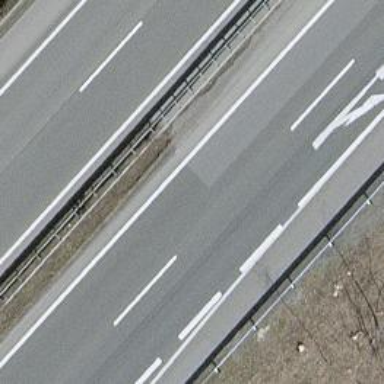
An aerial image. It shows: Asphalt motorway.